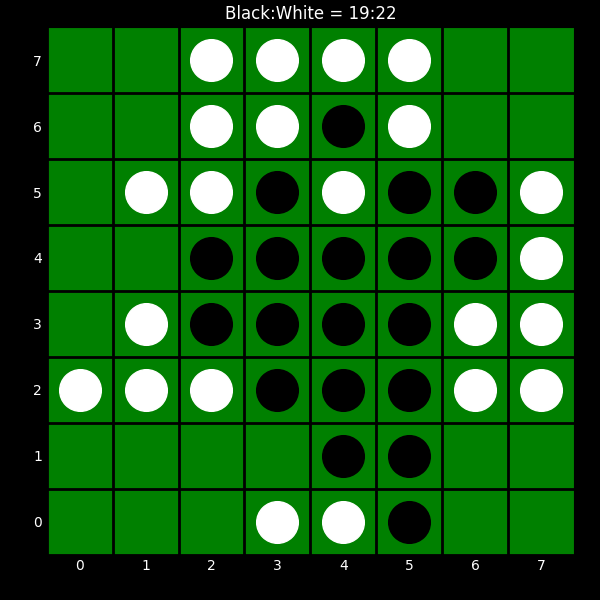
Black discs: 19
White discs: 22